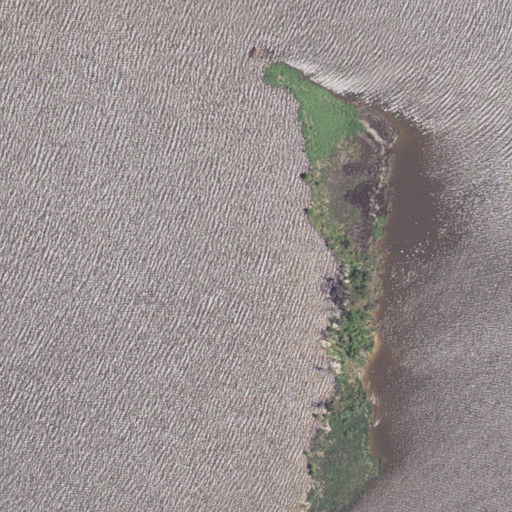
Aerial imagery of island in North Carolina named Cedar Island containing open water, herbaceous wetlands, and woody wetlands